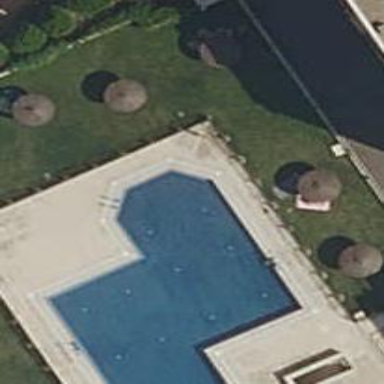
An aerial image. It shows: Swimming pool located in leisure land.